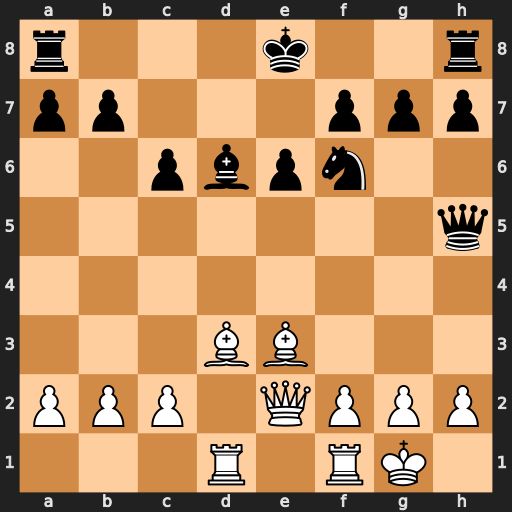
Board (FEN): r3k2r/pp3ppp/2pbpn2/7q/8/3BB3/PPP1QPPP/3R1RK1
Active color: w
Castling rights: kq
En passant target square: -
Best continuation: Qxh5 Nxh5 Be2 Nf4 Rxd6